Interaction volume radius: 10 \u00c5
Interaction volume height: 25 \u00c5
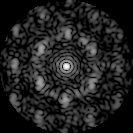
Disorder parameter: 0.6398